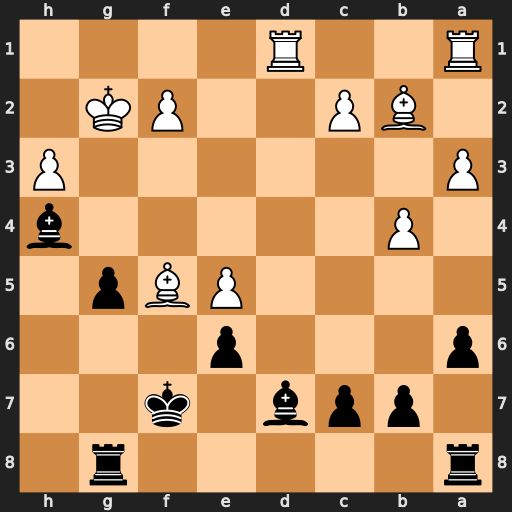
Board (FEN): r5r1/1ppb1k2/p3p3/4PBp1/1P5b/P6P/1BP2PK1/R2R4
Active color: b
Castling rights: -
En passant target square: -
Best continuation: Bc6+ Be4 Bxe4+